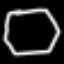
Label: octagon